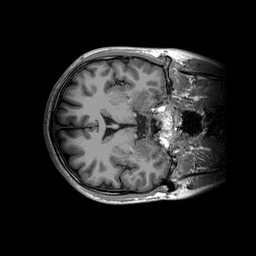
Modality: T1w
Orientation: axial
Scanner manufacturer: mediso